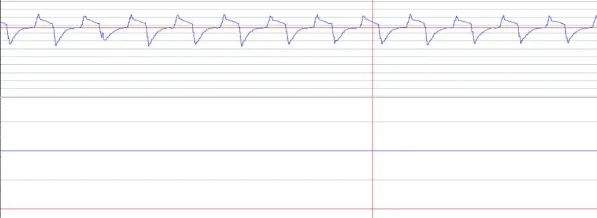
Change in ventilatory pattern over time.at 7 months. At 7 months , with controlled ventilation cycling, the inspiratory time is fixed and prolonged.
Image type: chart (chart)